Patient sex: M
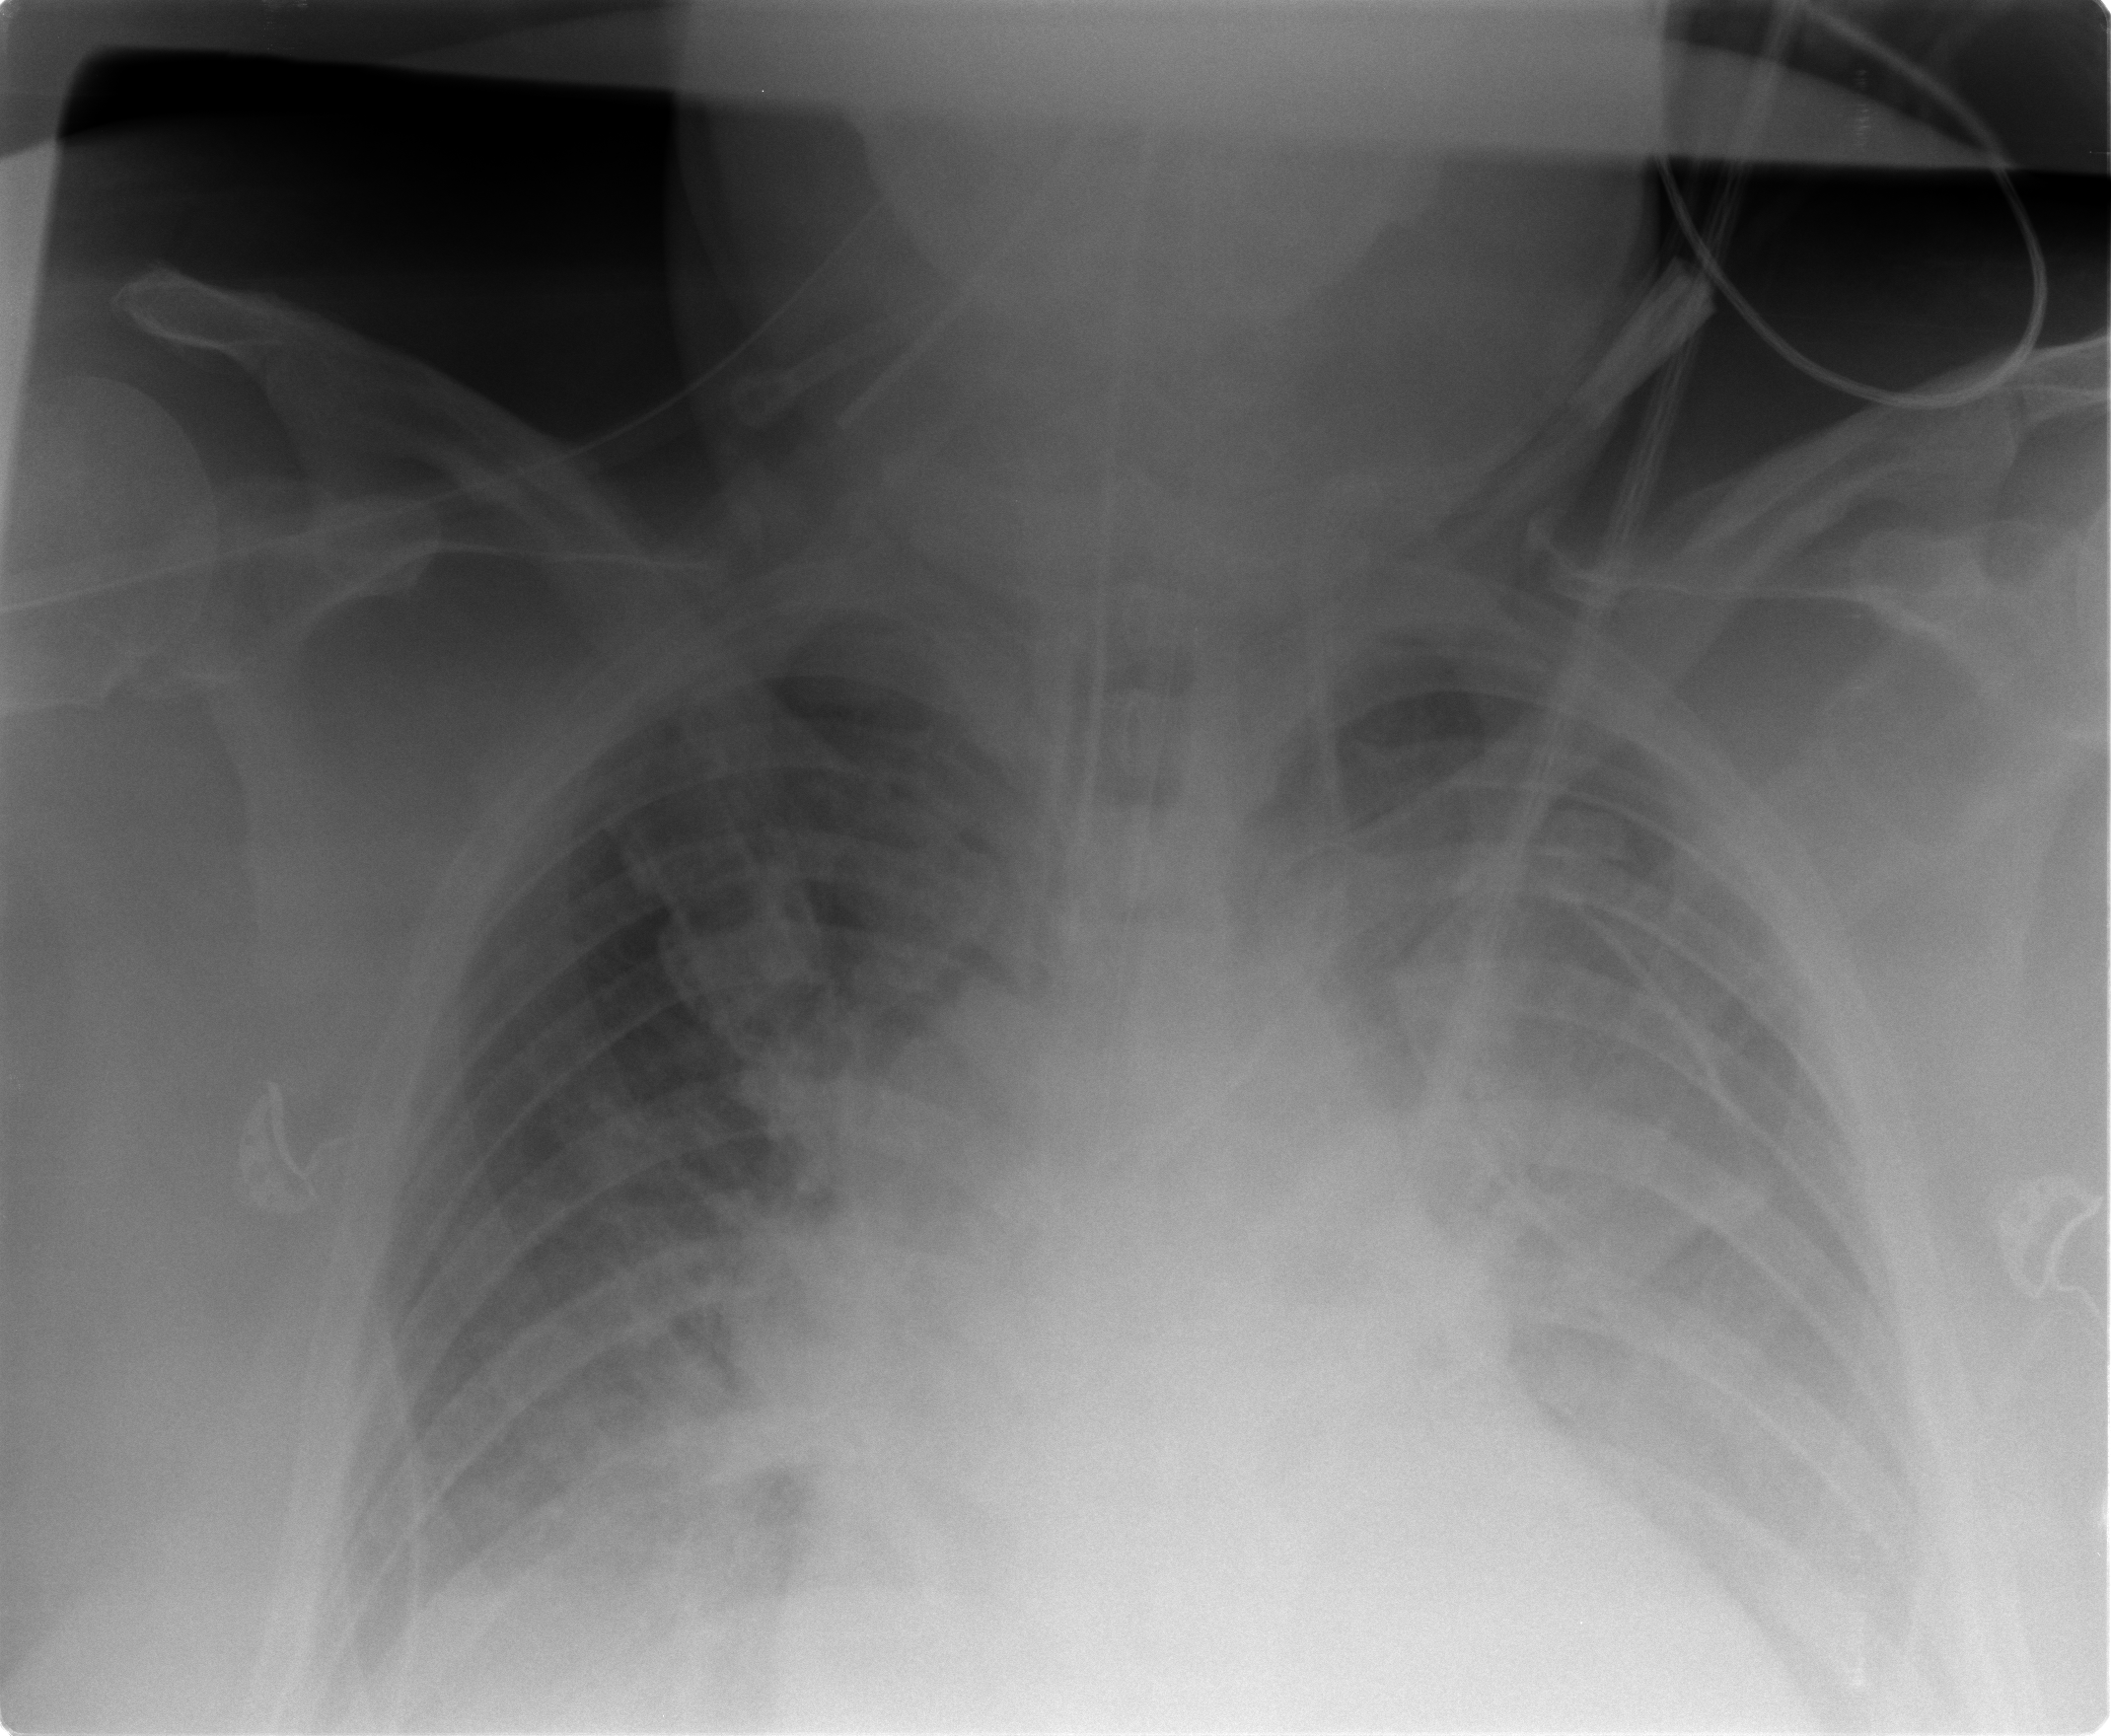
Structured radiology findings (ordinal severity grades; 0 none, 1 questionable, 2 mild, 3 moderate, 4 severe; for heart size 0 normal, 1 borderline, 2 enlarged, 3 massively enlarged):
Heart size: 3
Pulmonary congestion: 3
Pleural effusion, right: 2
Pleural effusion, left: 3
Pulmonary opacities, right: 0
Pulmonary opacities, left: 0
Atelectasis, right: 3
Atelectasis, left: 3